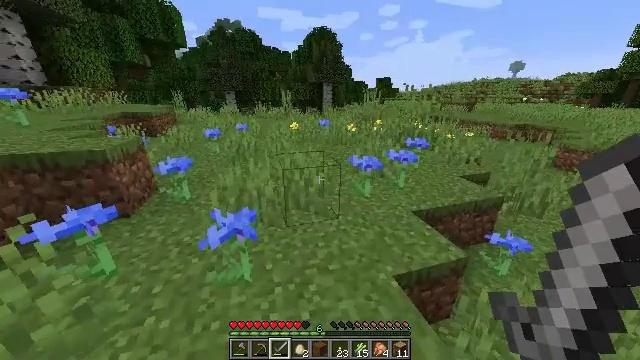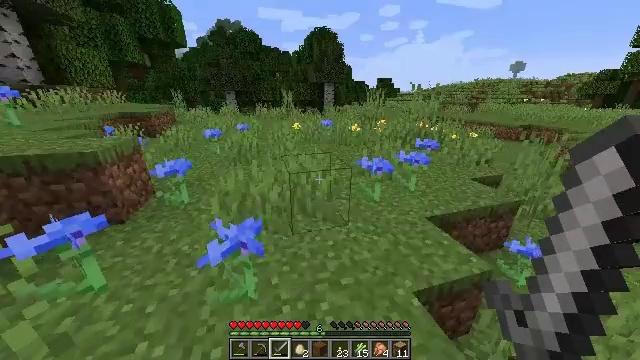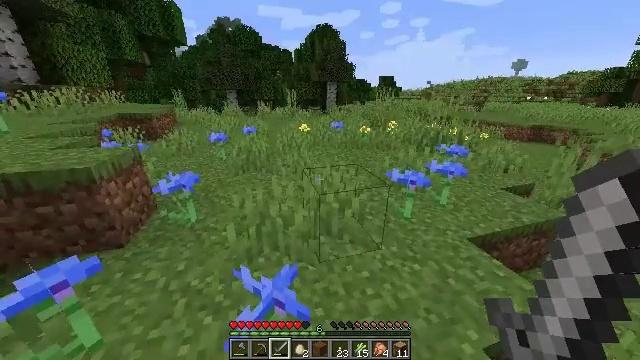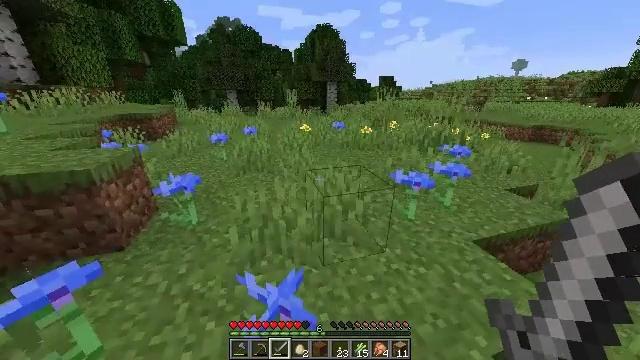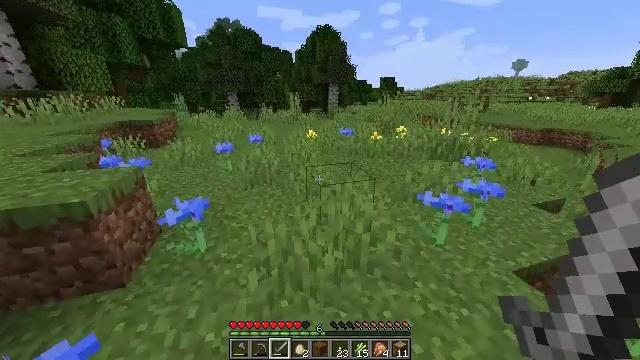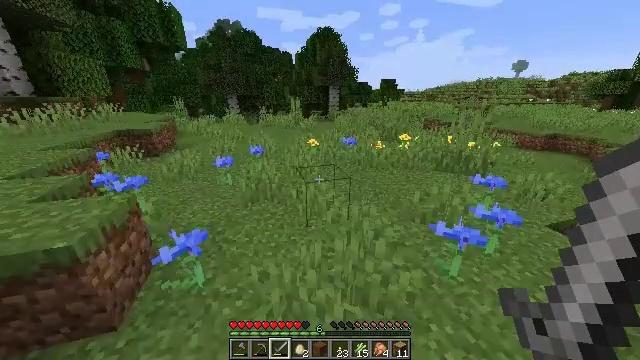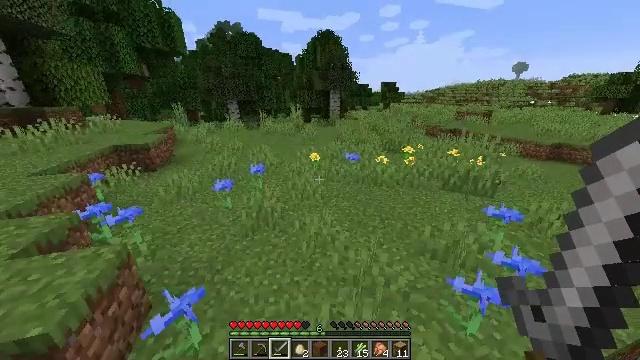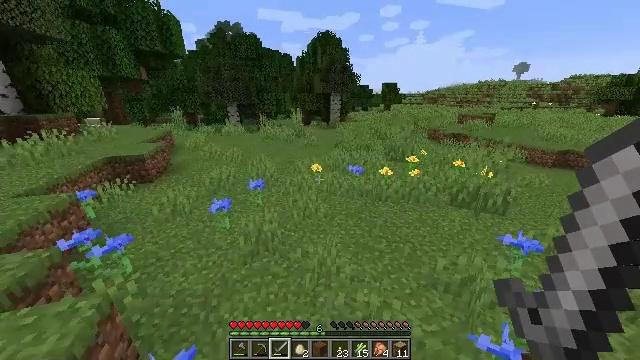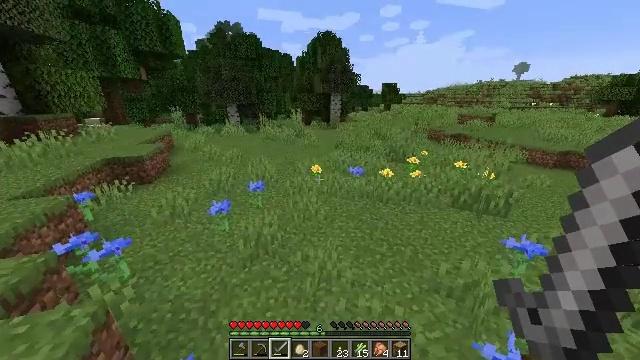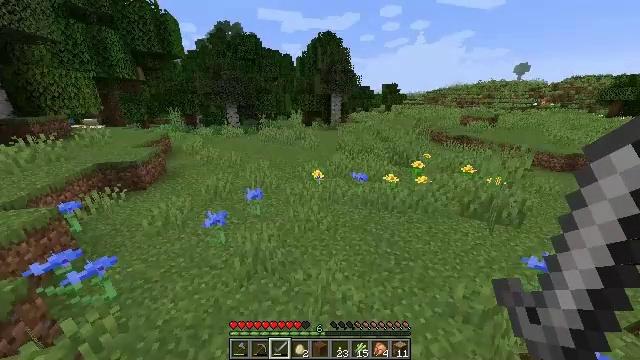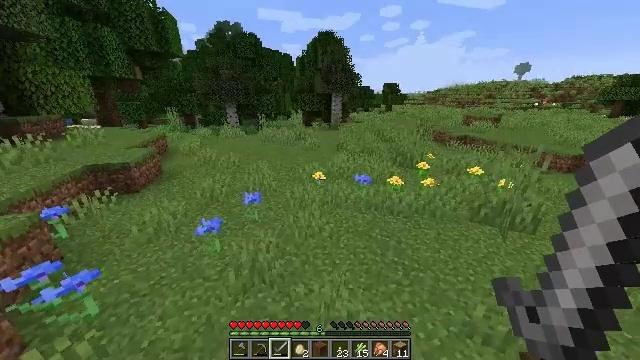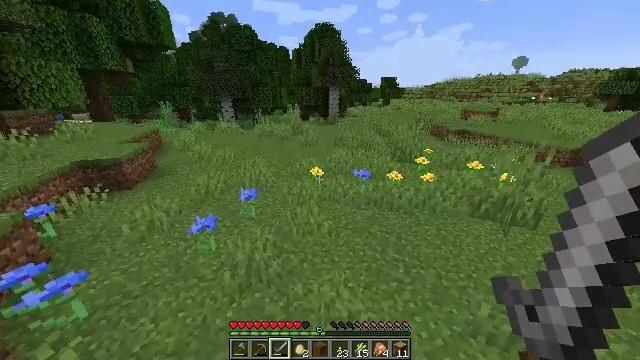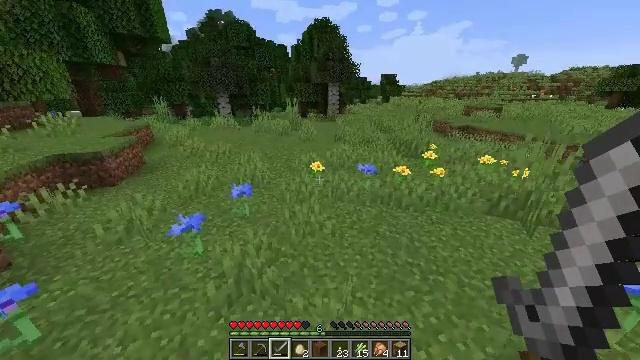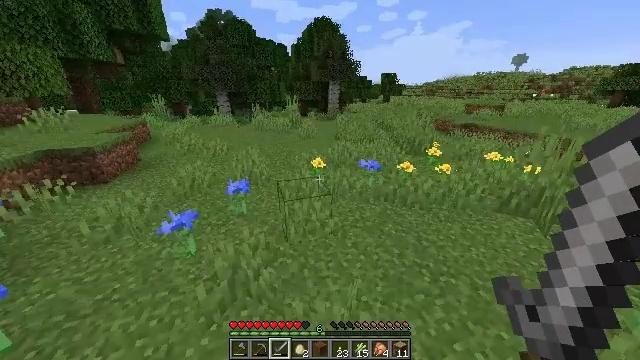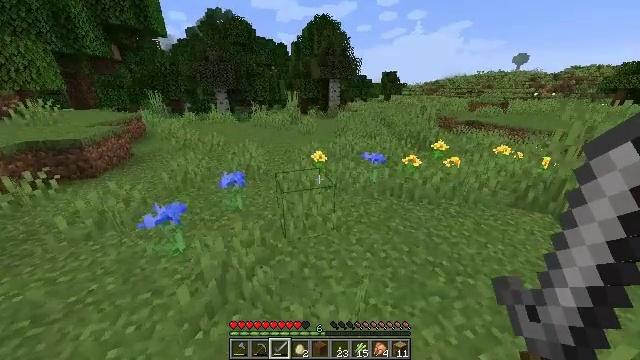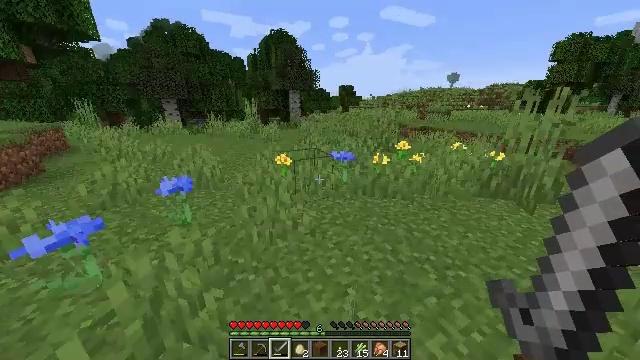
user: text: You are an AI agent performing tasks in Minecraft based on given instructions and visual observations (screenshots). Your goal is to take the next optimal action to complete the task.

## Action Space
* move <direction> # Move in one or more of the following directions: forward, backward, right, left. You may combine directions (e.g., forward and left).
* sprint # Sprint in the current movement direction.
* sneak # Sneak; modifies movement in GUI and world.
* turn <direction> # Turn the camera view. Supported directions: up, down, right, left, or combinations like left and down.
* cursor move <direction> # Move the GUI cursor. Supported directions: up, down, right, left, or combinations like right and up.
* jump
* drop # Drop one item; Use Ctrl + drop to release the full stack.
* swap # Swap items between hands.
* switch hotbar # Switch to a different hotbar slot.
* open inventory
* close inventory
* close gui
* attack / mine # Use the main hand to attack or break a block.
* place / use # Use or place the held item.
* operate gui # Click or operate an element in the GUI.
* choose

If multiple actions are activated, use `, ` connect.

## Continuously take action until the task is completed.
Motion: motion action
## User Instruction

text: Pick up the lilac.
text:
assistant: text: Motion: move forward and move left
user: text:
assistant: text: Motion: move forward and move left
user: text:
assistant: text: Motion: move forward and move left
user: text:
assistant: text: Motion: move forward, jump
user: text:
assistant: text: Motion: move forward, jump
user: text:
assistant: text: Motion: move forward, jump
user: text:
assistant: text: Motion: move forward
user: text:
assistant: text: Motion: move forward
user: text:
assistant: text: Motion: move forward
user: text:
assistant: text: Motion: move forward
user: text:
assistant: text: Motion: move forward, turn down
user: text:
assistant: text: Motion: move forward
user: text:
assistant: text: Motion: move forward
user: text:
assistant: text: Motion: move forward
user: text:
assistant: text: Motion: move forward, turn right and up
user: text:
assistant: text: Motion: move forward, turn right and up
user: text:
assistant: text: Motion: move forward, turn right and up
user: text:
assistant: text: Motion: move forward
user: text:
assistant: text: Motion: move forward
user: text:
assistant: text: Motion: move forward
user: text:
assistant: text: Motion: move forward, turn down
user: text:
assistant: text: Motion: move forward
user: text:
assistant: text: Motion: move forward
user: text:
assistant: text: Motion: move forward
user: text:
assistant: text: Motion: move forward
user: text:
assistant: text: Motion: move forward
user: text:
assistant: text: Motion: move forward
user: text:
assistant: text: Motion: move forward, turn down
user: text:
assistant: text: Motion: move forward, turn down
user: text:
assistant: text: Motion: move forward